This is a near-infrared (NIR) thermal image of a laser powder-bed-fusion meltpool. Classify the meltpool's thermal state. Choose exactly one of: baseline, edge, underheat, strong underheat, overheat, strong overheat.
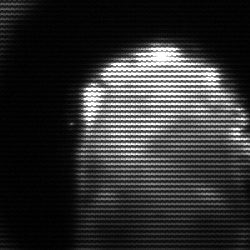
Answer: baseline